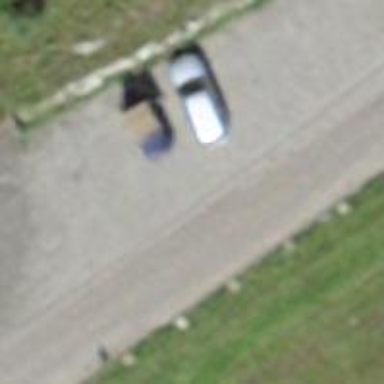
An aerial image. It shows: Parking area.